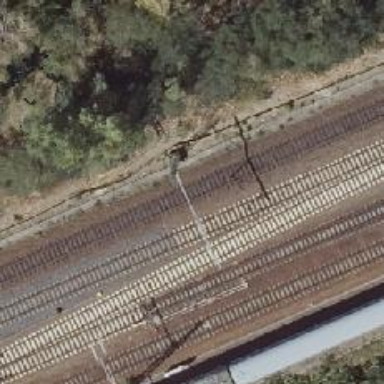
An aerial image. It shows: Milestone along the railway with catenary mast.